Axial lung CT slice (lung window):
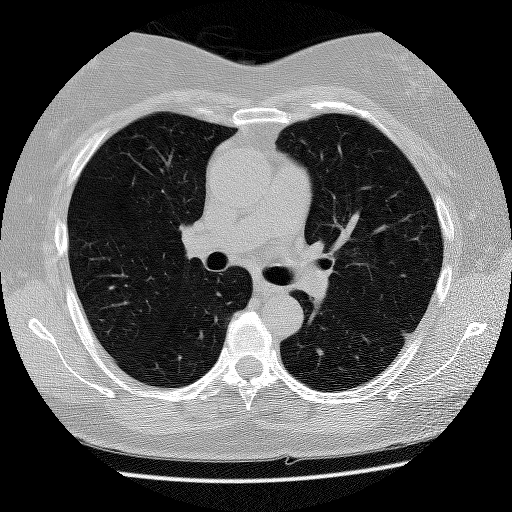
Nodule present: no